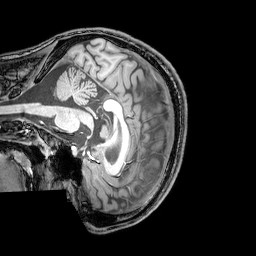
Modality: T1w
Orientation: sagittal
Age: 24
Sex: male
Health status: healthy
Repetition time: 0.081 s
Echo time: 0.037 s